Field crop: maize
Growth stage: 2
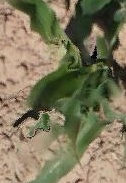
Species: maize